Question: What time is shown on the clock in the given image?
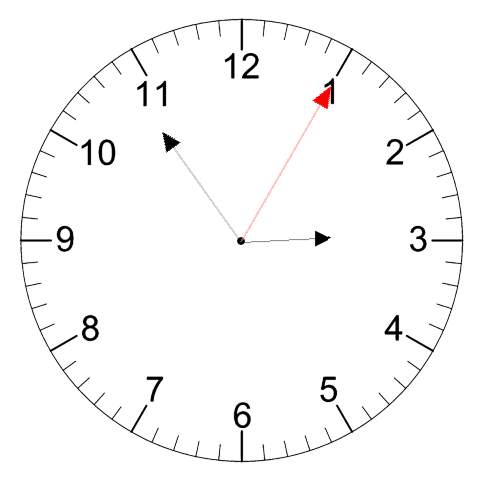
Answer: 02:54:05